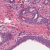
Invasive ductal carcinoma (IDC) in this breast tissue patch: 1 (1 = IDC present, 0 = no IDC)